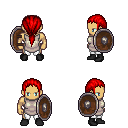
a pixel art fantasy rpg character, male body template, human, tanned skin, white tunic, white pants, red ponytail hairstyle, black shoes, shield, four views (front, back, left, right), 2x2 character sprite sheet, small pixel art, hard edges, no anti-aliasing